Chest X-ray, PA view. Patient: 42 years old, sex M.
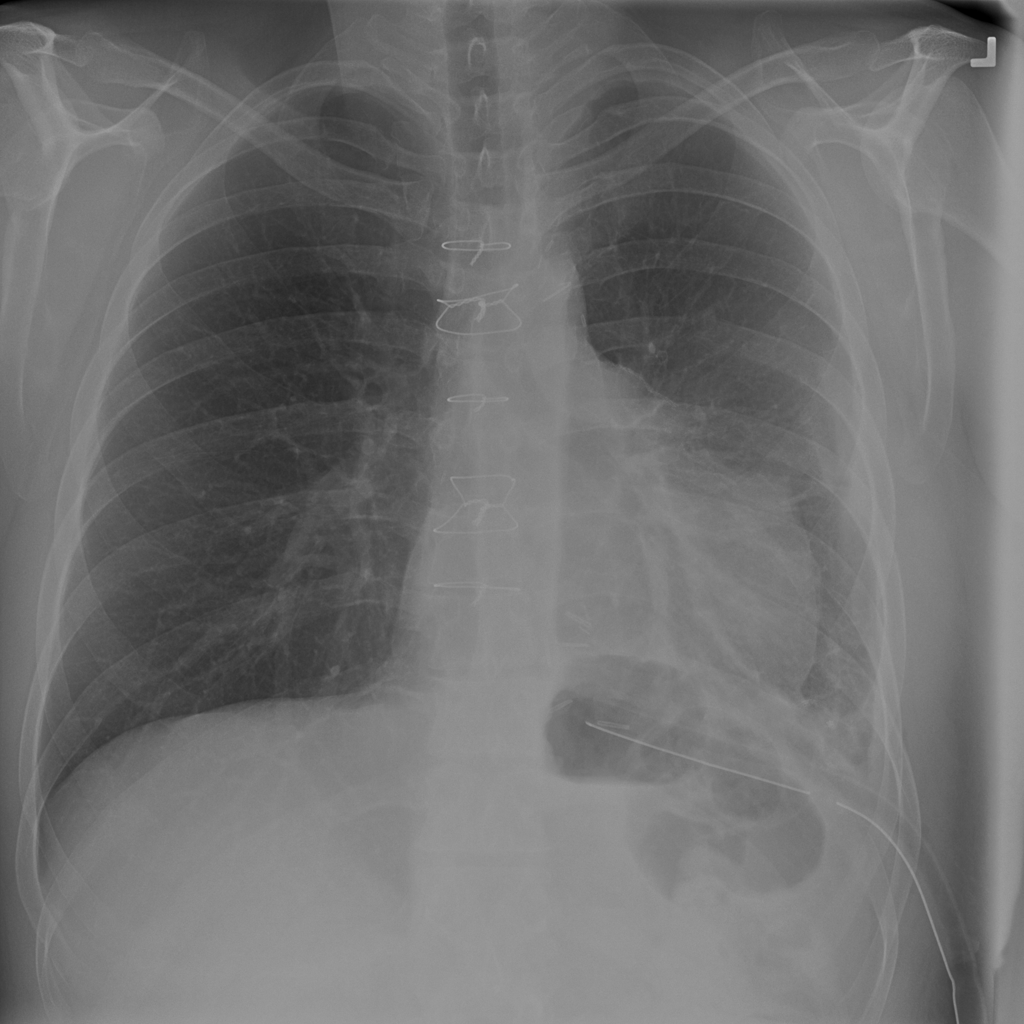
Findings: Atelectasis